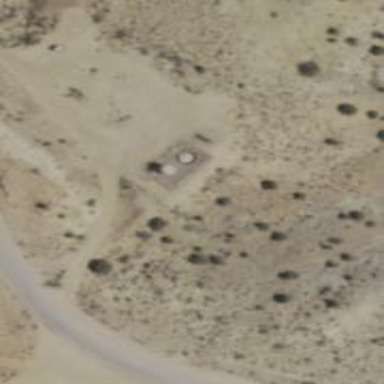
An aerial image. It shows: Storage tank with man-made structure.